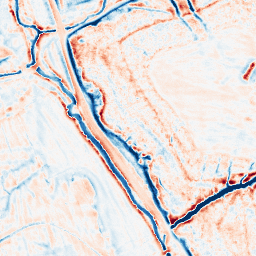
Category: edge_preserving
Decomposition family: bilateral
Decomposition parameters: d: 15
sigma_color: 100
sigma_space: 50
Upsampling method: regularized
Upsampling parameters: scale: 4
lambda_reg: 0.01
Upsampling scale: 4